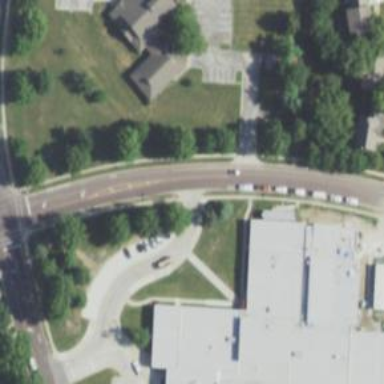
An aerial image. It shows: Solid stop line on the road marking.